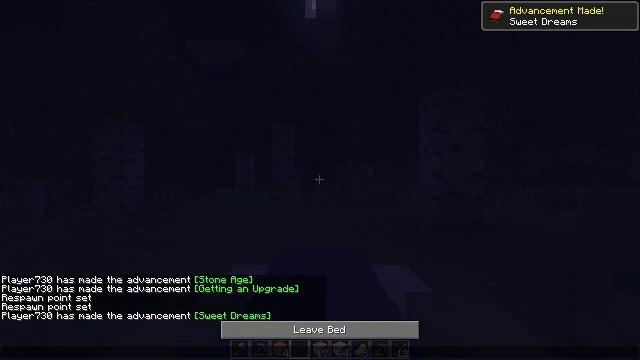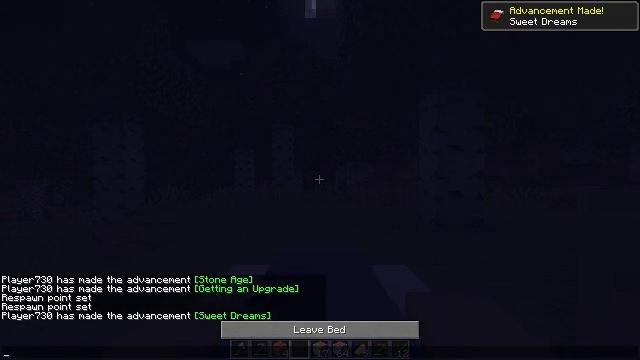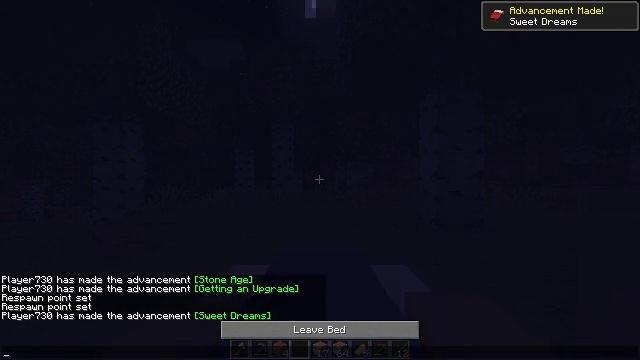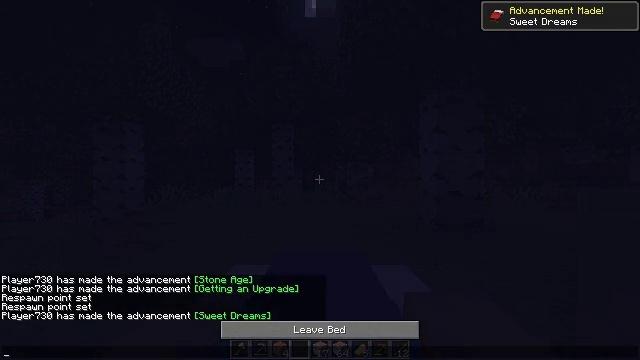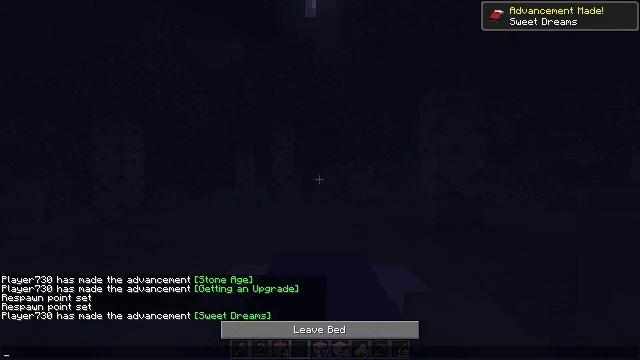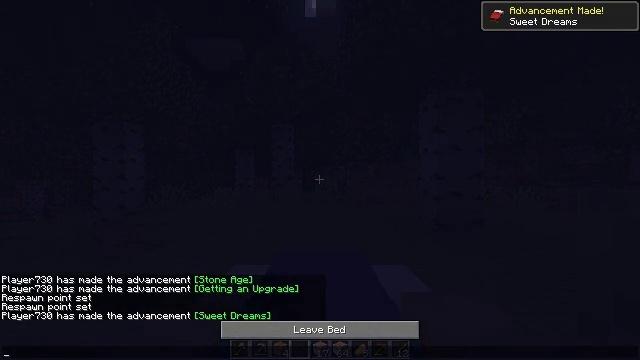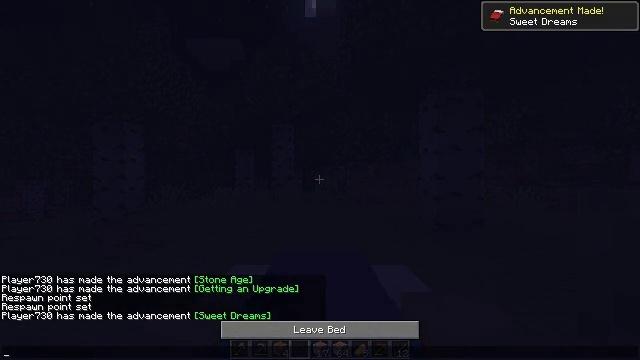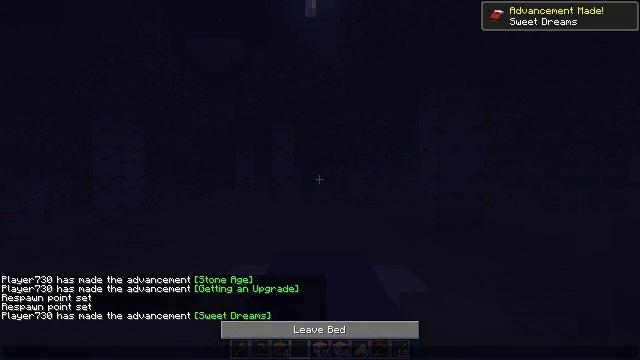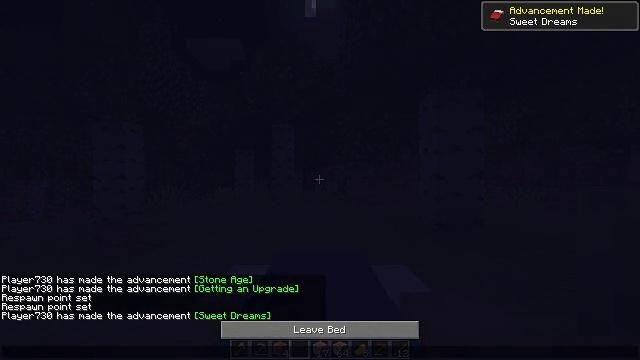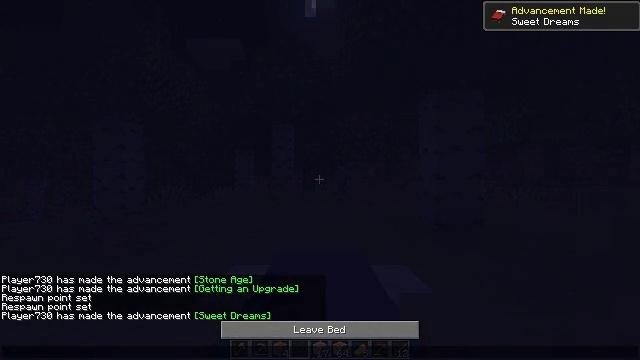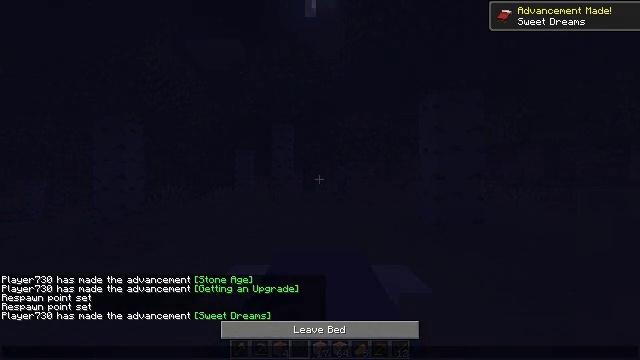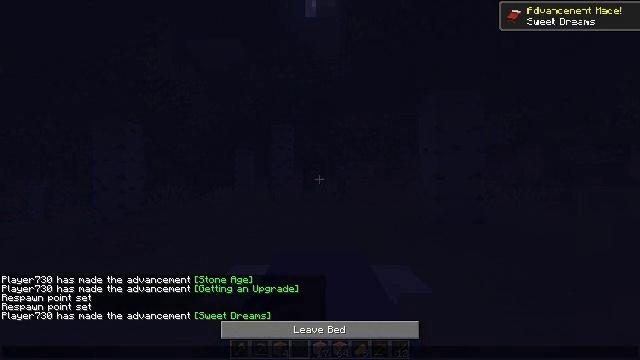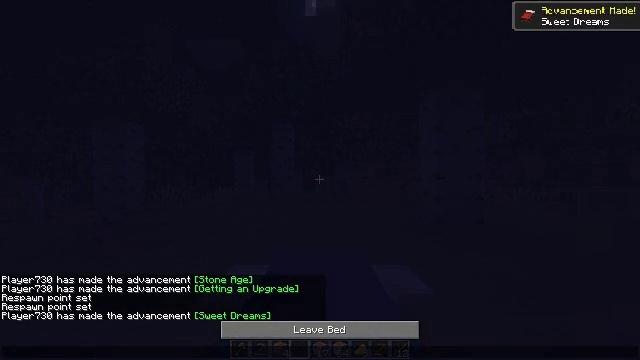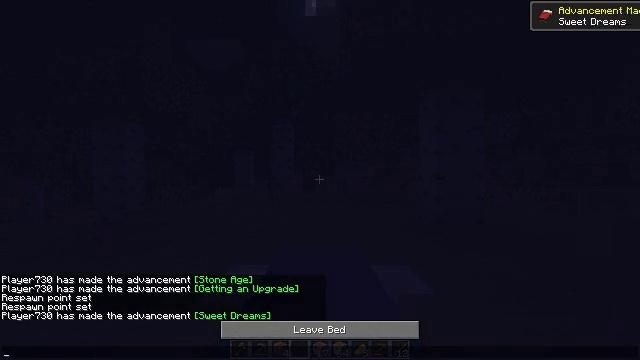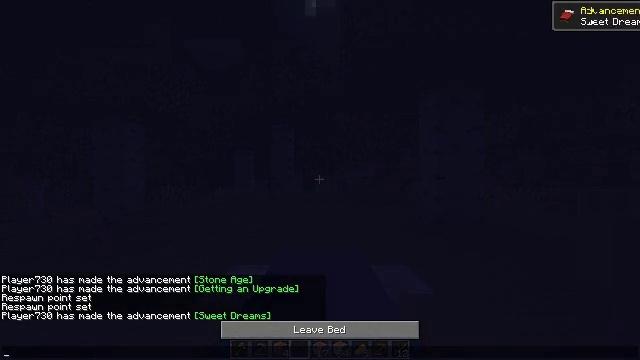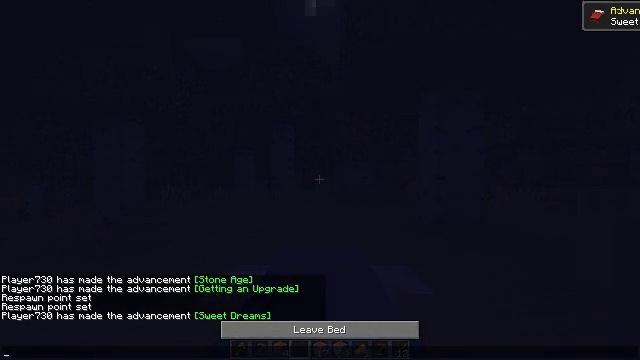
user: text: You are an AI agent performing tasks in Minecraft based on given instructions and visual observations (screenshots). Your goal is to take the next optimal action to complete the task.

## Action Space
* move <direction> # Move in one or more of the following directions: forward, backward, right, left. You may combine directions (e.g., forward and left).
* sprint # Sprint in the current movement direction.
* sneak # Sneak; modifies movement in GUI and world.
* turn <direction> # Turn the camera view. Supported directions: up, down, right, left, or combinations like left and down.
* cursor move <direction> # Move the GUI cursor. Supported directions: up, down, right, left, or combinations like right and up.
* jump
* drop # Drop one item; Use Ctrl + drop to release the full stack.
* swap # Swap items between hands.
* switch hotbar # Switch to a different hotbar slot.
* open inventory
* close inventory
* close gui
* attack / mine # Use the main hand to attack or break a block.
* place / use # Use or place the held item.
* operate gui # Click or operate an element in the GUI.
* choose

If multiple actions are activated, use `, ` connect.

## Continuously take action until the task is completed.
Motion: motion action
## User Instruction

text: Pick up the white bed by breaking it.
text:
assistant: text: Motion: no_op
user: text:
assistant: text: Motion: no_op
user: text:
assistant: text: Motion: no_op
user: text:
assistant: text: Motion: no_op
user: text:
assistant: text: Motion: no_op
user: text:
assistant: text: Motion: no_op
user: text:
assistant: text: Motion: no_op
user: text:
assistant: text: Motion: no_op
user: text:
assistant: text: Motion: no_op
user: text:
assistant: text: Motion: no_op
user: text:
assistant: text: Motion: no_op
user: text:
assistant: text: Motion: no_op
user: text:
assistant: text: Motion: no_op
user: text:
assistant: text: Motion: no_op
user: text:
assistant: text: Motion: no_op
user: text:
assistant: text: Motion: no_op
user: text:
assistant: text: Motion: no_op
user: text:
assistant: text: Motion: no_op
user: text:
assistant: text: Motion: close gui
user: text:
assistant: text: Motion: no_op
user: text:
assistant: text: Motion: no_op
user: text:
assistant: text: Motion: no_op
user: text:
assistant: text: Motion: no_op
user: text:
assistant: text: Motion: no_op
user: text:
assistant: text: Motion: no_op
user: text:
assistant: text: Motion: no_op
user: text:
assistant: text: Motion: no_op
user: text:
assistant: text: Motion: no_op
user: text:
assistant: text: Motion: no_op
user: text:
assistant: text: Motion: no_op